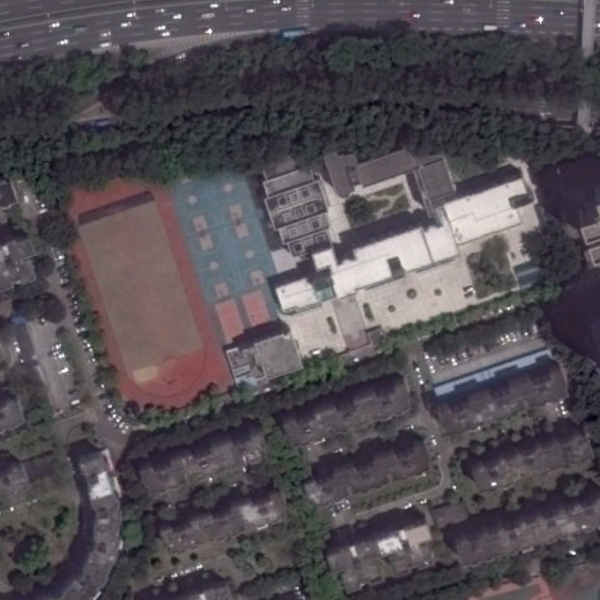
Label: School